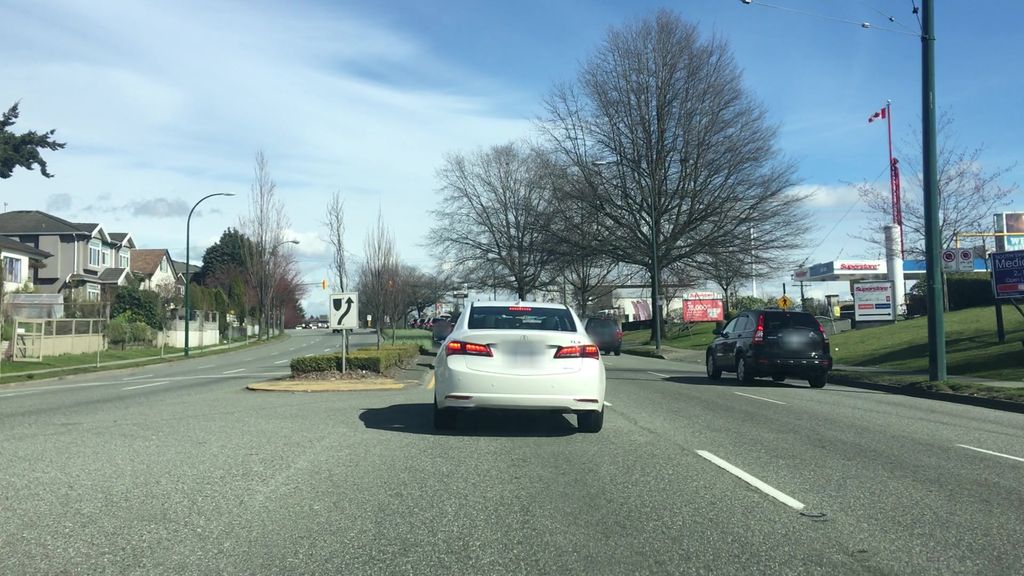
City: vancouver